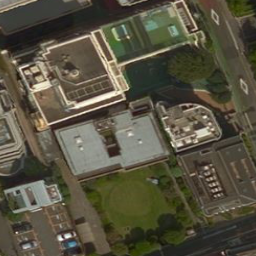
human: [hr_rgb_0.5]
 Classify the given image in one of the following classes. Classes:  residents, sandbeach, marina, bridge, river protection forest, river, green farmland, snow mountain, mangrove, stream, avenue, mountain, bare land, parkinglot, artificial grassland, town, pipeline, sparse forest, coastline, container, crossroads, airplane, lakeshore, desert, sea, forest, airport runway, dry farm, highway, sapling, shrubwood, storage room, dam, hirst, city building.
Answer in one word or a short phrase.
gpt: city building